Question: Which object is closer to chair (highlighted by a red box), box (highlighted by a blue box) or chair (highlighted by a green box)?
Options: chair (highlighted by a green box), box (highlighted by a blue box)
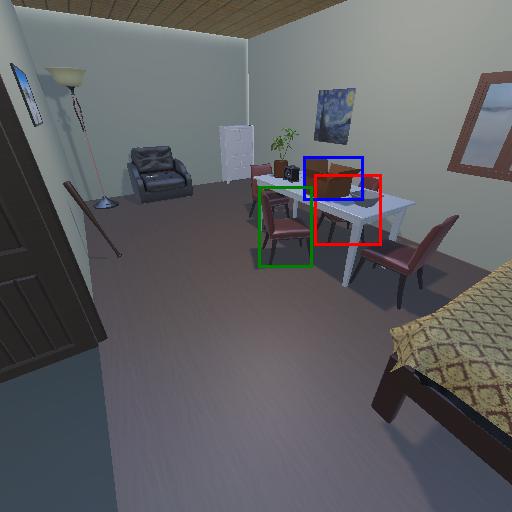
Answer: chair (highlighted by a green box)